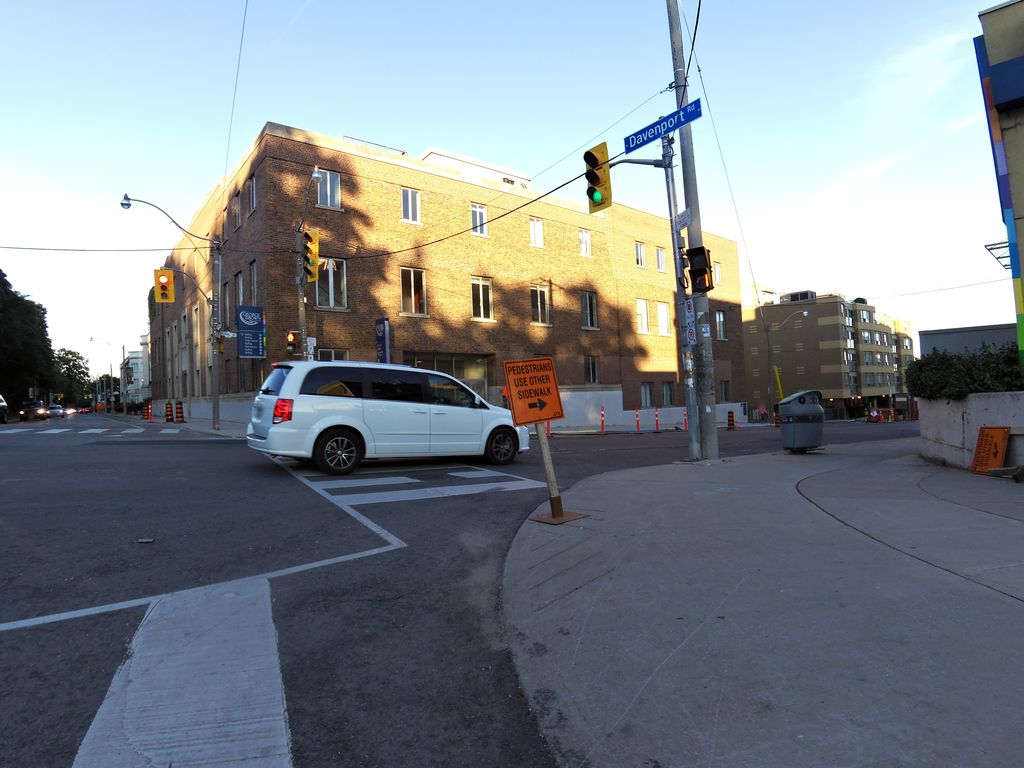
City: toronto